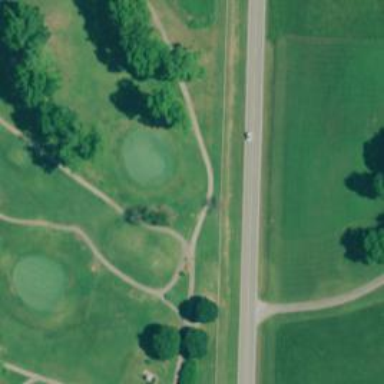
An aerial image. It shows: View of golf hole.